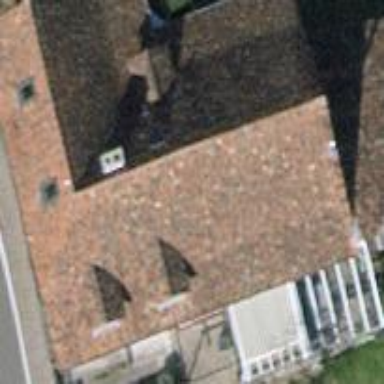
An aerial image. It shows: Detached building with half-hipped roof shape.